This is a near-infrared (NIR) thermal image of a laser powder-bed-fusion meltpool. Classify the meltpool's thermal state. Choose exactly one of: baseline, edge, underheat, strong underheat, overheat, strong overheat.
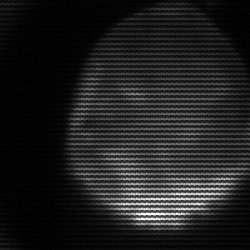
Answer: edge